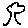
Label: tree